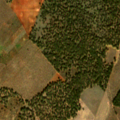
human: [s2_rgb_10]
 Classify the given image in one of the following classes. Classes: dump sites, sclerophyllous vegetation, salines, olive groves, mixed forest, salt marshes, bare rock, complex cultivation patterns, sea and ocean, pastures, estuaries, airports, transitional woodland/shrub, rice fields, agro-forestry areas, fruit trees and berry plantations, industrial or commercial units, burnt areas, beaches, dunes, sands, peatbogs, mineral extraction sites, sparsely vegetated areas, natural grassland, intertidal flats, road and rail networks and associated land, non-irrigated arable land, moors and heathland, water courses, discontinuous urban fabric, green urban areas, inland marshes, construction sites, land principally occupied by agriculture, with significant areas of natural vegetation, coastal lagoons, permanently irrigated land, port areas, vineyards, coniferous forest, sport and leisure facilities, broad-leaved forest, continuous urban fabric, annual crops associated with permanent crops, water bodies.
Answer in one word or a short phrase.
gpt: olive groves, agro-forestry areas